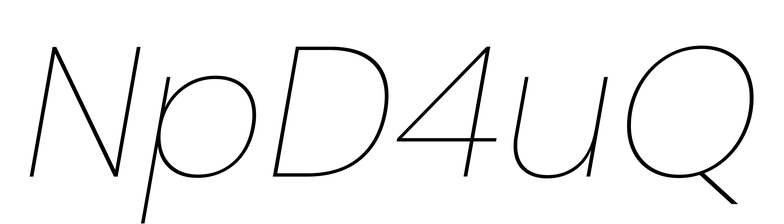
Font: Poppins-ThinItalic